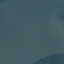
Land use / land cover: SeaLake